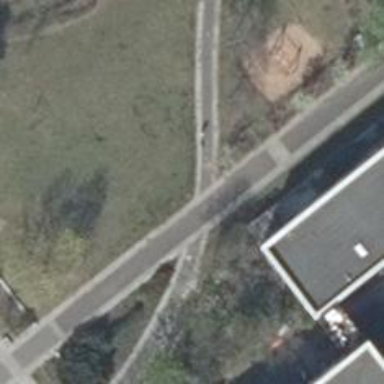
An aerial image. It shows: Asphalt footway.